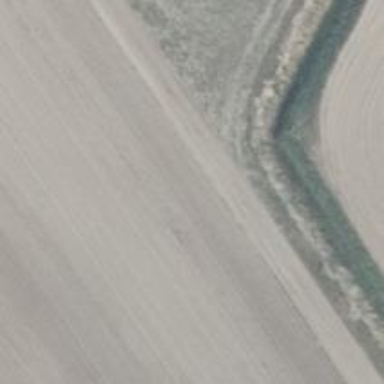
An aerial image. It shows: Track with sand surface of grade3 quality.